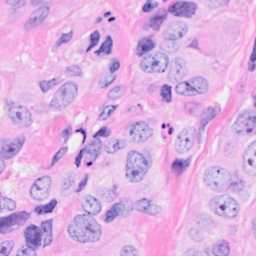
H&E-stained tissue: Breast